Aerial crown-view tile of a tropical tree (Barro Colorado Island, Panama), acquired 20241216:
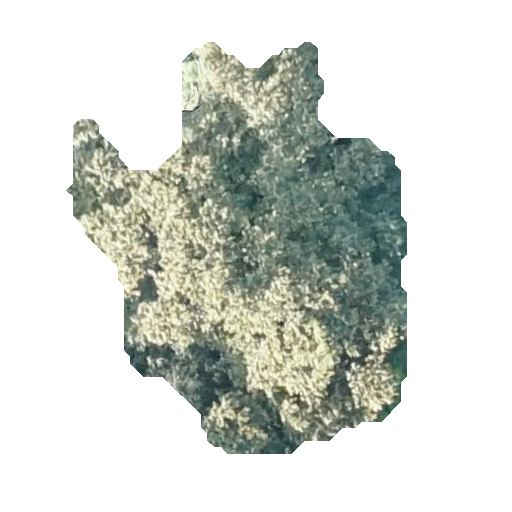
Species: Luehea seemannii
GBIF accepted scientific name: Luehea seemannii
Crown area: 136.228 m²